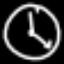
Label: clock